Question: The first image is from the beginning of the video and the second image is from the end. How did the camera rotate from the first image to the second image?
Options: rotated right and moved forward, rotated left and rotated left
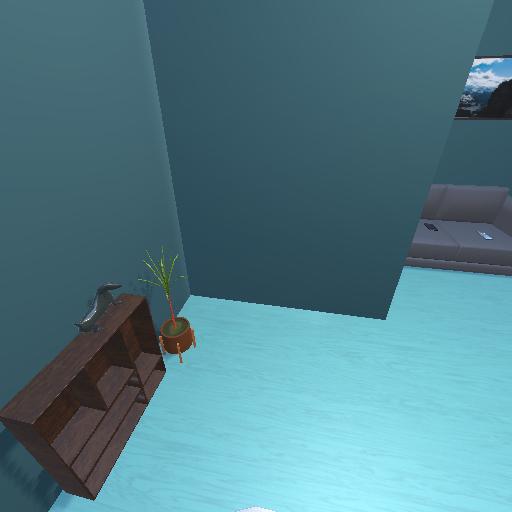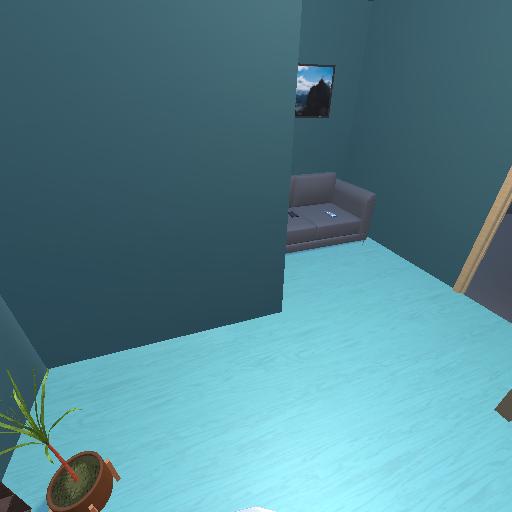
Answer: rotated right and moved forward